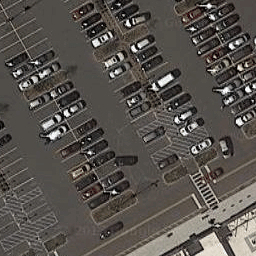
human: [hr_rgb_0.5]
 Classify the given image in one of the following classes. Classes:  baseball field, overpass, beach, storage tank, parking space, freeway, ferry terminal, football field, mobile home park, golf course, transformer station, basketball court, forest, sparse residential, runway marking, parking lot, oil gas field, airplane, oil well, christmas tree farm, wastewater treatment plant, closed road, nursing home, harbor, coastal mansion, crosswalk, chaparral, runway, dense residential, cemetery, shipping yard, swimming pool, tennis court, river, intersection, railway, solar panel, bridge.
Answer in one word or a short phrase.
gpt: parking lot